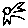
Label: bird